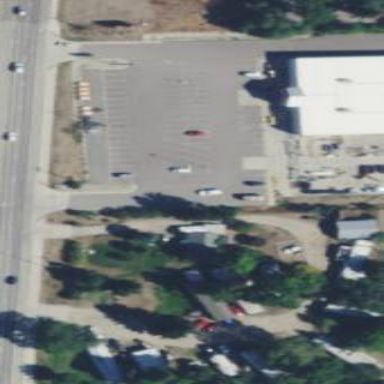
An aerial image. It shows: Parking area.